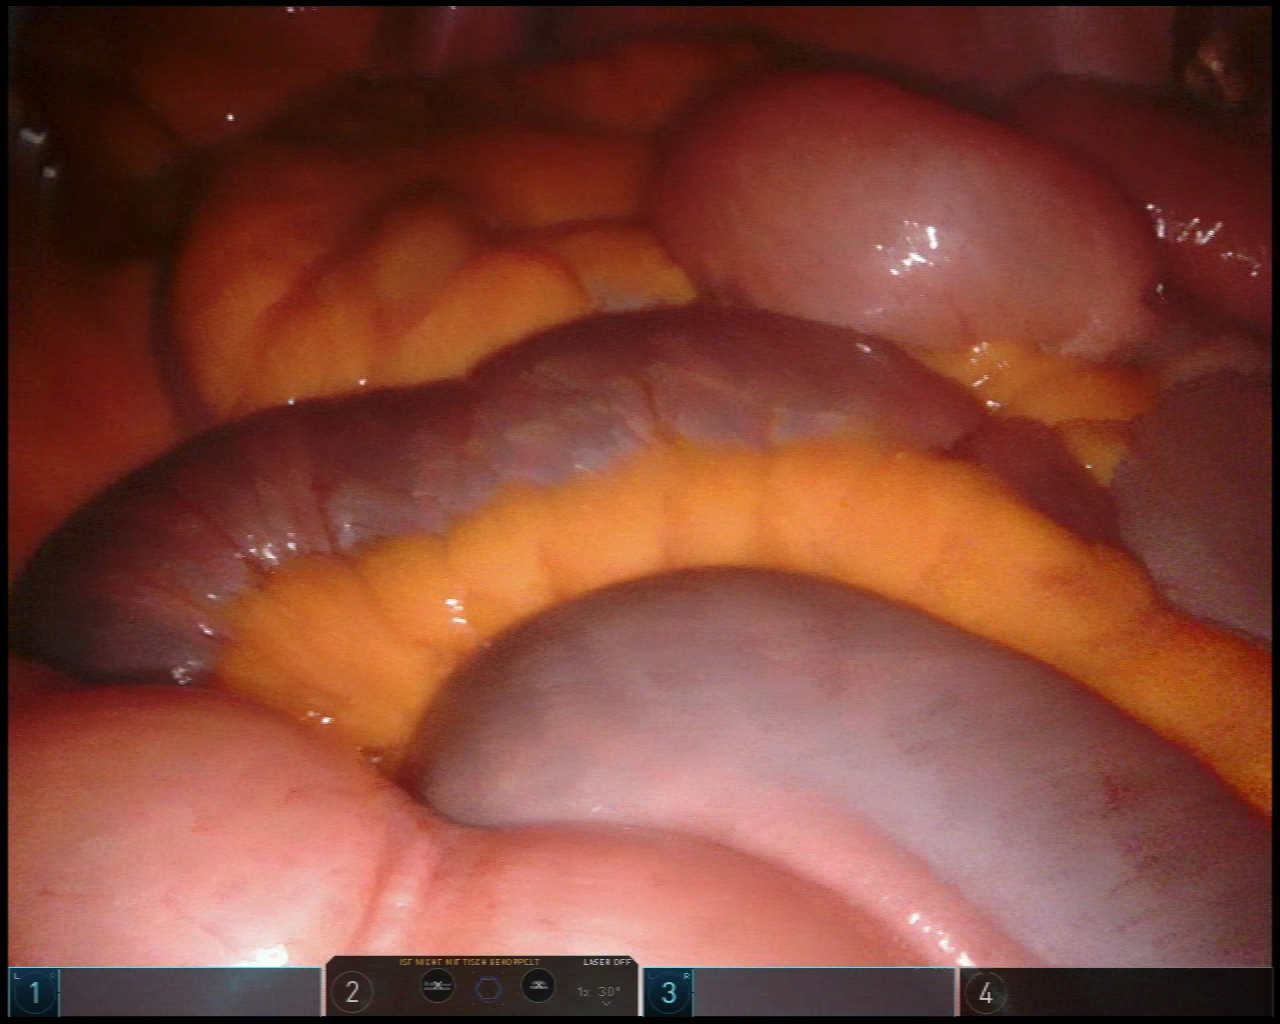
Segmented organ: small_intestine
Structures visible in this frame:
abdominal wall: yes
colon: no
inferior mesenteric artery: no
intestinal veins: no
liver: no
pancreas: no
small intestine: yes
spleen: no
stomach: no
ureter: no
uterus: no
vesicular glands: no